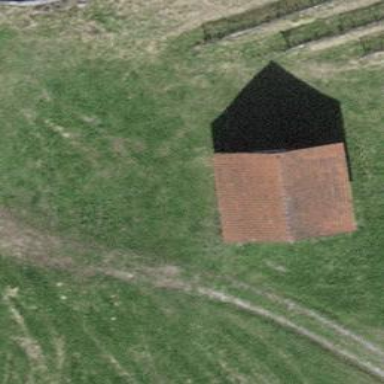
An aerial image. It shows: Shed building.